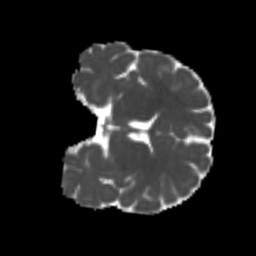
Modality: MD
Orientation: coronal
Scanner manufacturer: siemens
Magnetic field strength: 3 T
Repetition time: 4 s
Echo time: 0.0594 s